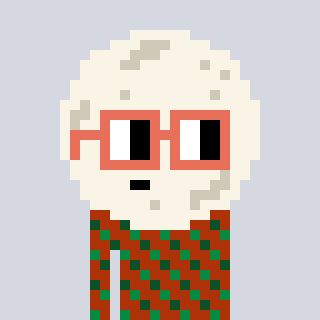
a pixel art character with square orange glasses, a moon-shaped head and a hotbrown-colored body on a cool background